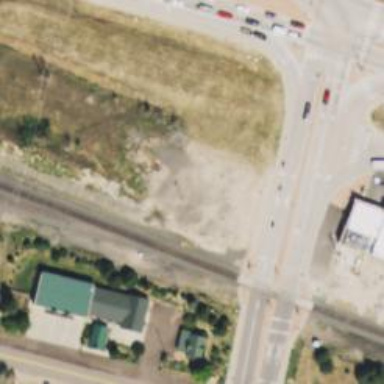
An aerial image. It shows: Railway spur junction.